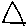
Label: triangle